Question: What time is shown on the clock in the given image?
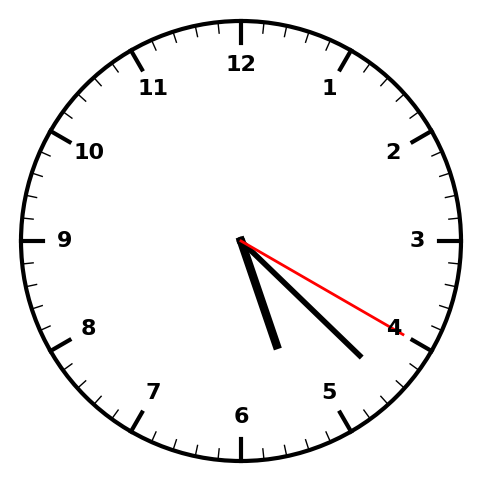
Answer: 05:22:20